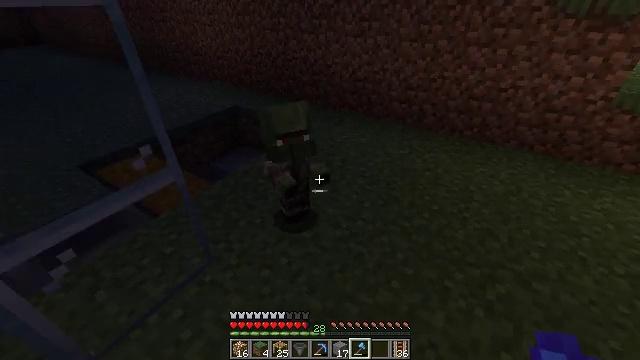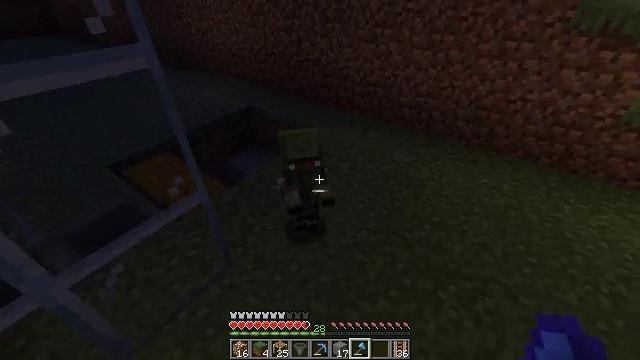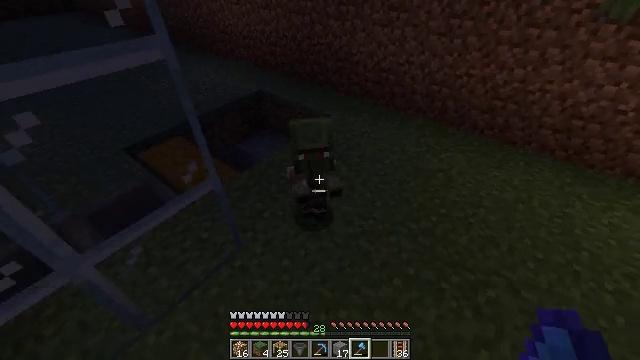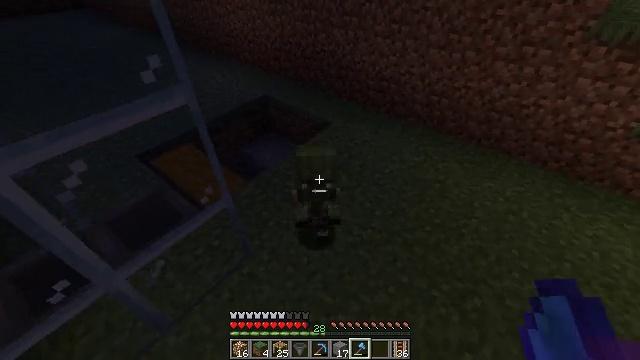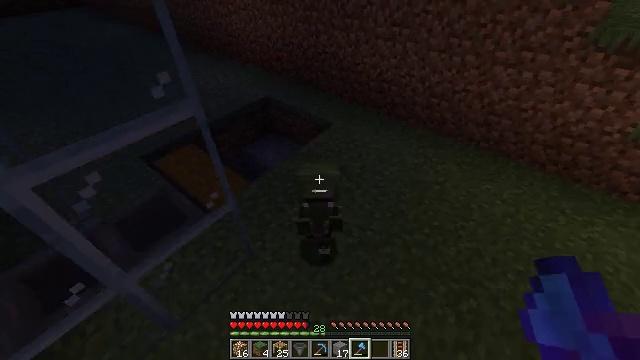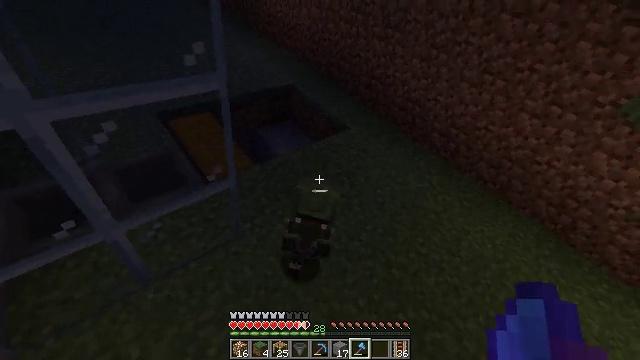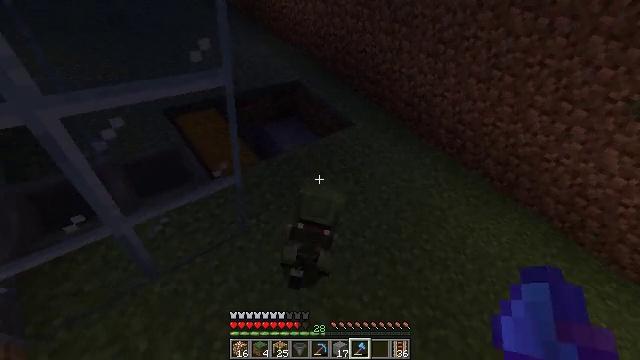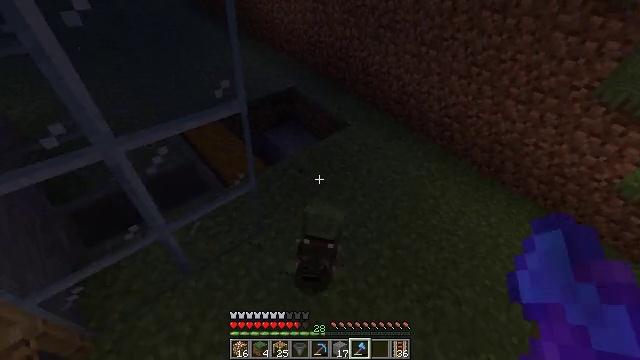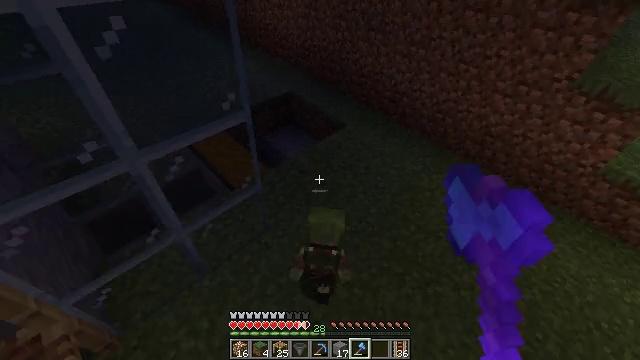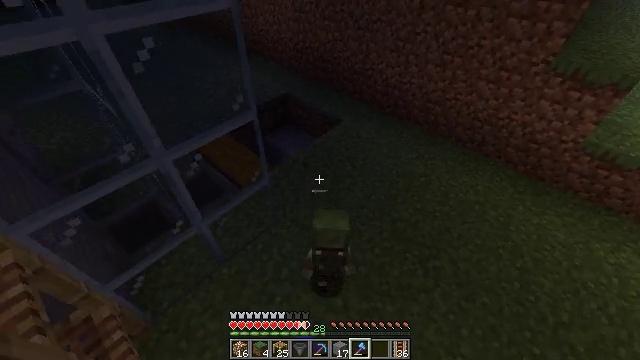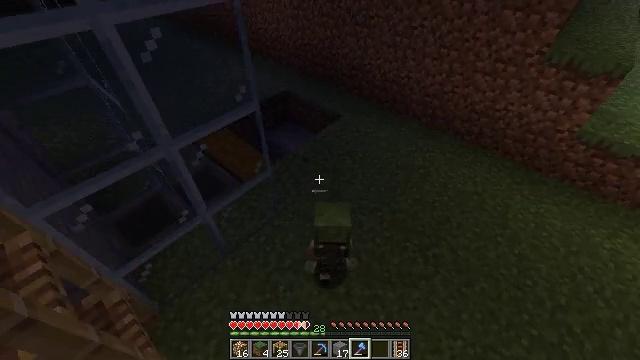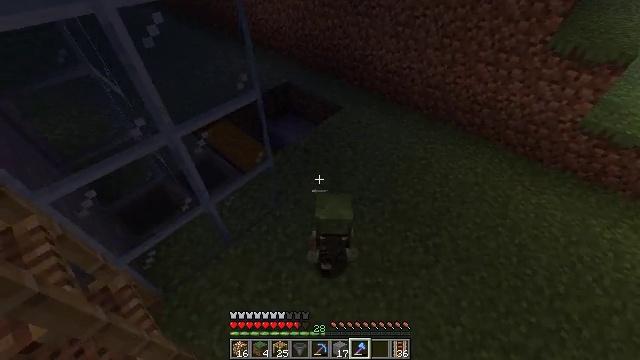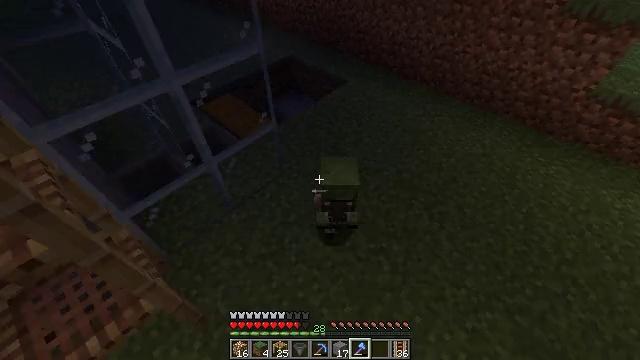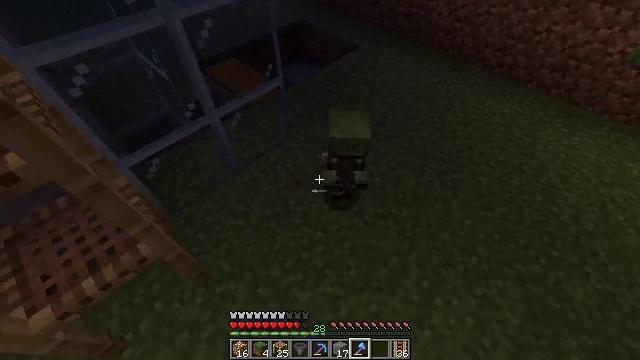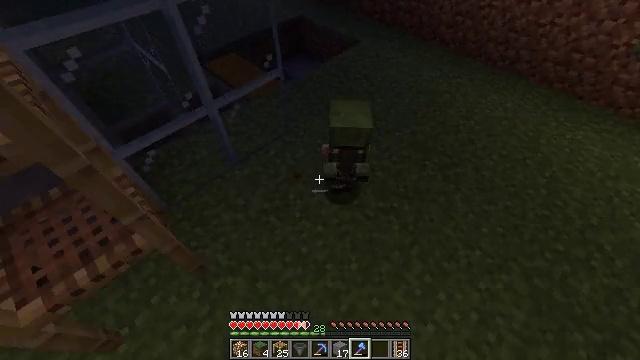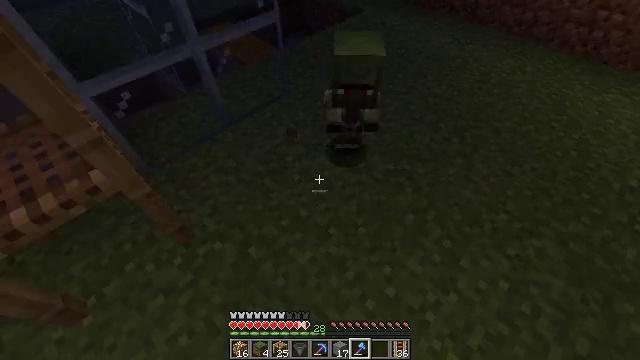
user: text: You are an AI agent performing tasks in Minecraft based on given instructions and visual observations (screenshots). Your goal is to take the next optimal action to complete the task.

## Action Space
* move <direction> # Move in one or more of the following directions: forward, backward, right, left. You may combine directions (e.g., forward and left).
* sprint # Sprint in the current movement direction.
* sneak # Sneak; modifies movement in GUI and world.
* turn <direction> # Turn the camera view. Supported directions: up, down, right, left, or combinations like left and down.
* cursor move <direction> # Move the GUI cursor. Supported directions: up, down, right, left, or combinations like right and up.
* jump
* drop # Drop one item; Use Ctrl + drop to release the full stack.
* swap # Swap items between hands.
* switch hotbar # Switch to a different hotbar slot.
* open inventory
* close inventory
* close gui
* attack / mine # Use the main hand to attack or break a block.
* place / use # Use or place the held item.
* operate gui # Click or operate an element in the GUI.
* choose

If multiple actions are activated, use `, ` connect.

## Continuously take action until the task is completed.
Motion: motion action
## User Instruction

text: Defeat the zombie villager.
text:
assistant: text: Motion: turn left and down, jump
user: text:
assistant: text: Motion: turn left and down, jump
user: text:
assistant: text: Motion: turn down, jump
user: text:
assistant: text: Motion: jump
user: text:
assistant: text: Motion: no_op
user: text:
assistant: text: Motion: turn left and down
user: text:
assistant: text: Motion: attack / mine
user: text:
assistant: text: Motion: attack / mine
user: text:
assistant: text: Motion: attack / mine
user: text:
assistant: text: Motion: attack / mine
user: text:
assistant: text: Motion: turn down, attack / mine
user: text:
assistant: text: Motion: turn down, attack / mine
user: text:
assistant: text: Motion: turn left and down, attack / mine
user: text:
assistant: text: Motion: no_op
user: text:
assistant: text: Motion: no_op
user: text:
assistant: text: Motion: turn right and up
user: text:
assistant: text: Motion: turn right and up
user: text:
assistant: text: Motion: turn right and up
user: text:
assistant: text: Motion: no_op
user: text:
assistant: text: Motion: turn up
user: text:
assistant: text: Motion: no_op
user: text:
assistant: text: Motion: no_op
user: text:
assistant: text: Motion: turn left and up
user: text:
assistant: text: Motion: turn left and up
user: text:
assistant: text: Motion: no_op
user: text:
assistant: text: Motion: turn up
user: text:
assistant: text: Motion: turn right and up
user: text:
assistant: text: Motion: no_op
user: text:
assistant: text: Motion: attack / mine
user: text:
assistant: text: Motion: attack / mine